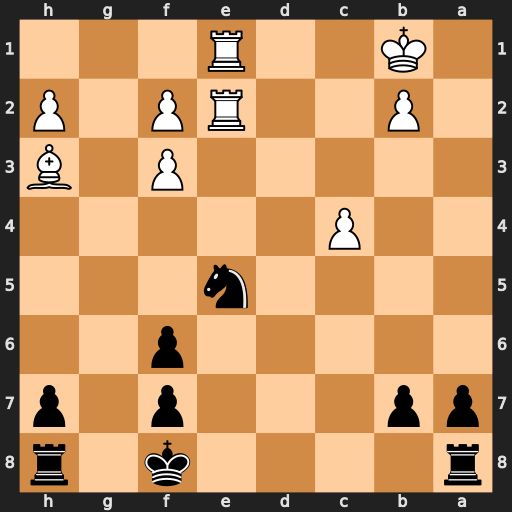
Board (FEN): r4k1r/pp3p1p/5p2/4n3/2P5/5P1B/1P2RP1P/1K2R3
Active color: b
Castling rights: -
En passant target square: -
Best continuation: Nd3 Rd1 Nf4 Re4 Nxh3